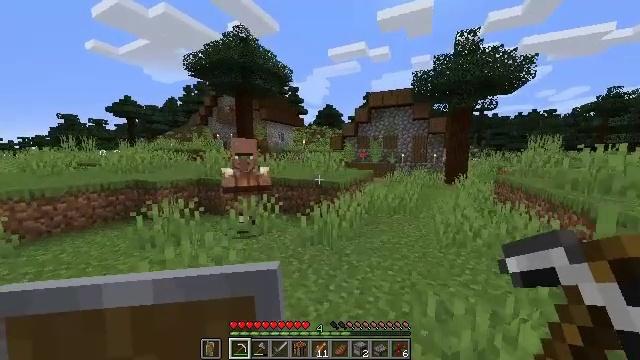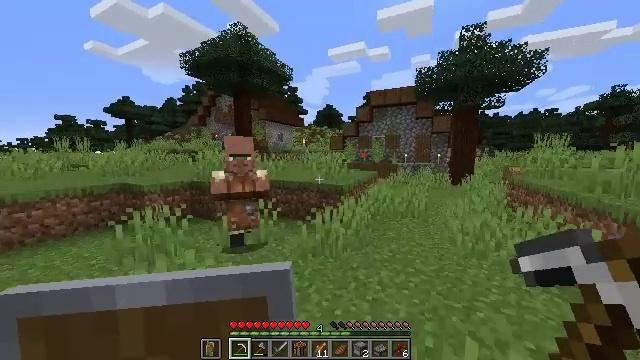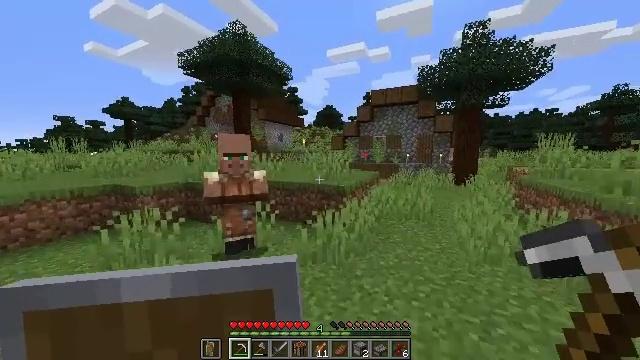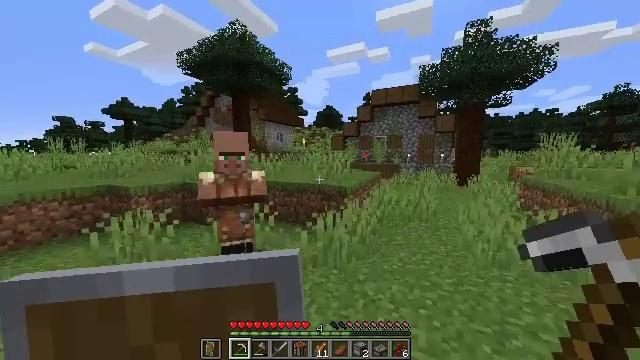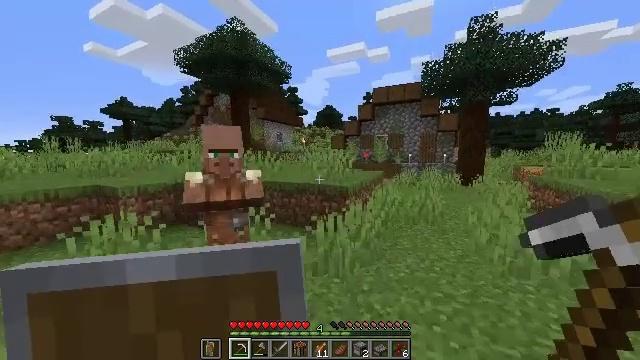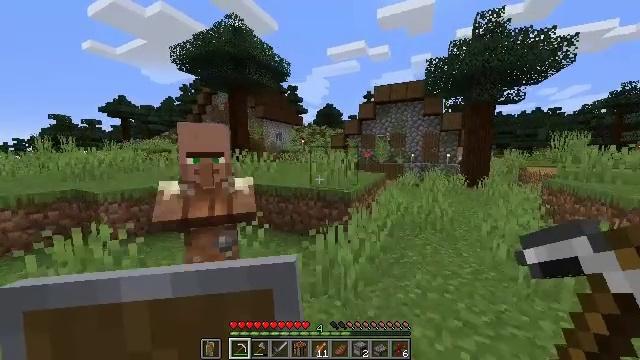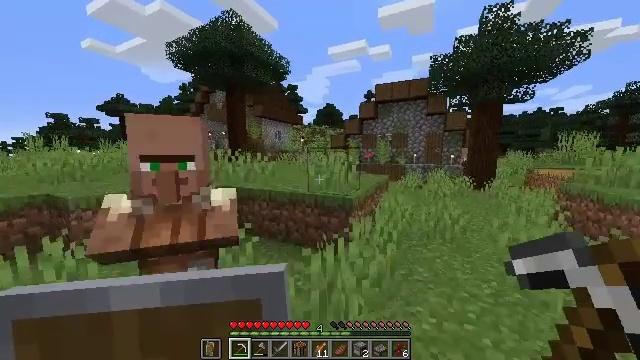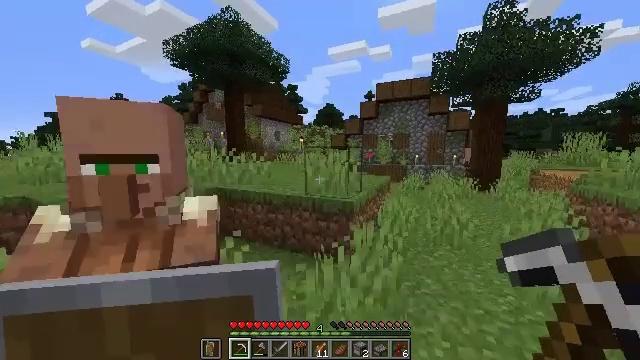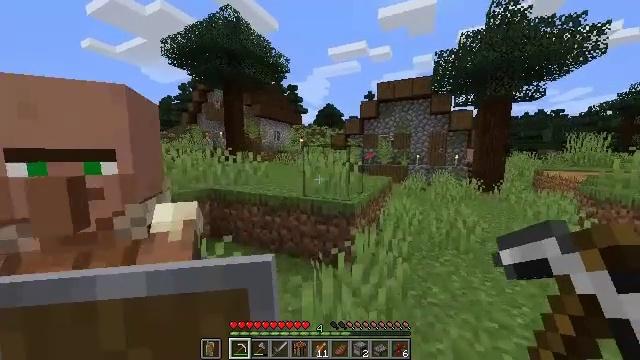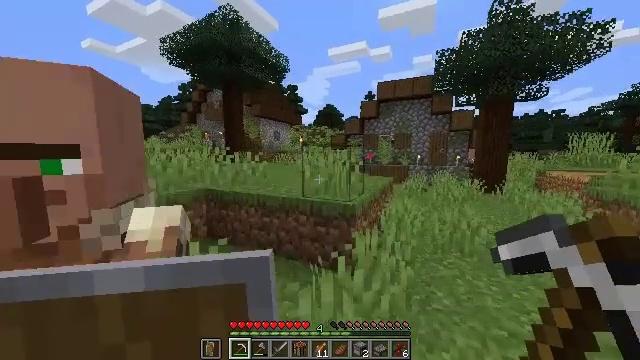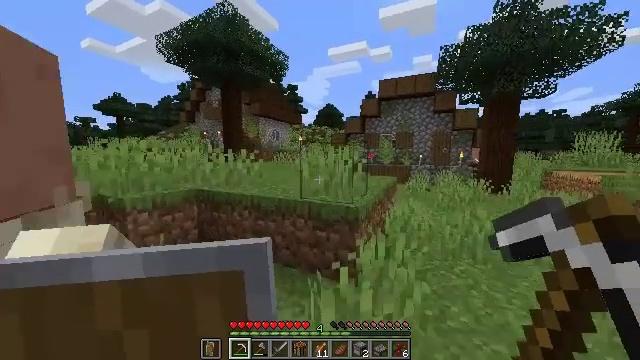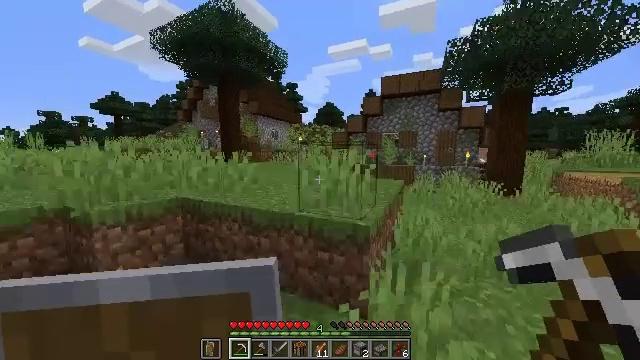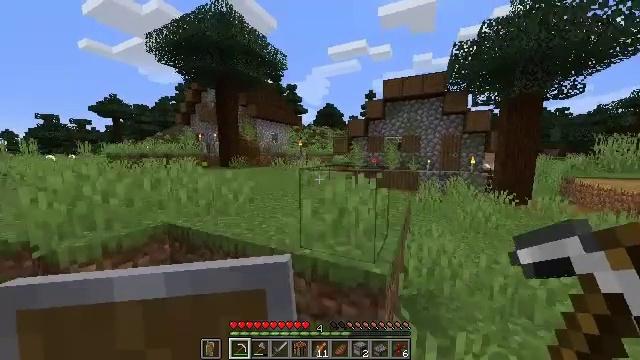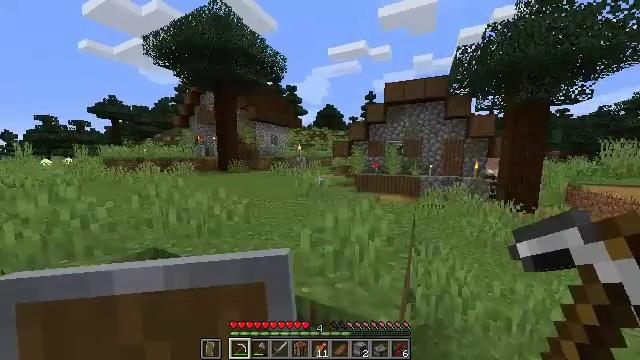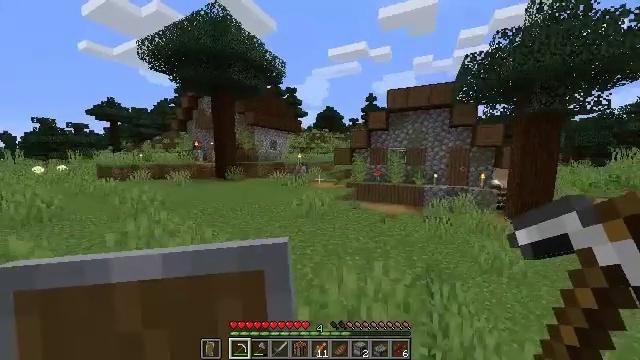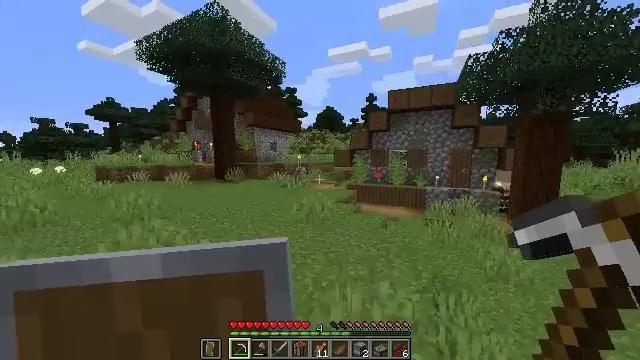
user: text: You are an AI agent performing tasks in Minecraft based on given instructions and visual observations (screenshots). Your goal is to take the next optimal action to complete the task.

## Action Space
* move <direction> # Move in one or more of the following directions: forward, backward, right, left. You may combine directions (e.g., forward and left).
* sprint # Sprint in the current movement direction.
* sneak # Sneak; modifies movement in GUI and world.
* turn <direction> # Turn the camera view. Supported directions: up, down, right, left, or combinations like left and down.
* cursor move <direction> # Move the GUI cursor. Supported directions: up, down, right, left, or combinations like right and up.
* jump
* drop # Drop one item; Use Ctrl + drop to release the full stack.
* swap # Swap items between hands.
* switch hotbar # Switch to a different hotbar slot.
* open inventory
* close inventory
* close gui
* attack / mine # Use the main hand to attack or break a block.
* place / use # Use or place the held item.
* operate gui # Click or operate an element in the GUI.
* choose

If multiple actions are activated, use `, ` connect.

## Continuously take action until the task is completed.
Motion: motion action
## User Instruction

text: Attack the bookshelf to recycle it.
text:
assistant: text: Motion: move forward
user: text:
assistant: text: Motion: move forward
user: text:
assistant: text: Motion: move forward
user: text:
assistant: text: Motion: move forward, sprint
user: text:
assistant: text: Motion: move forward, sprint
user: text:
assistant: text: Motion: move forward, sprint
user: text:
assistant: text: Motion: move forward
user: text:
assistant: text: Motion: move forward
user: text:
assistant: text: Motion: move forward
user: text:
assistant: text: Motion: move forward
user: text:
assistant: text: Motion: move forward
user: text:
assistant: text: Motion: move forward, jump
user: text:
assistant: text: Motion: move forward, jump
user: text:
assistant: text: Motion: move forward and move left, jump
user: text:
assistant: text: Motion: move forward and move left, jump
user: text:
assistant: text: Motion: move forward and move left, jump
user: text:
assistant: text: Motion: move forward and move left, jump
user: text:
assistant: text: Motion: move forward and move left, jump
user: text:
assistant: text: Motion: move forward and move left, jump
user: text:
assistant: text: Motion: move forward and move left, jump
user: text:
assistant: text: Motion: move forward and move left, jump
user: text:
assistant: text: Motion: move forward and move left, jump
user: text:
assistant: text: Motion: move forward and move left, jump
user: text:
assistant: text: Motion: move forward and move left, jump
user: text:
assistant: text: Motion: move forward and move left, jump
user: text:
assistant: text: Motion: move forward and move left, jump
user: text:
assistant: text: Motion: move forward and move left, jump
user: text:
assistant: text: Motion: move forward and move left, jump
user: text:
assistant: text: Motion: move forward and move left, jump
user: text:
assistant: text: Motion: move forward and move left, jump